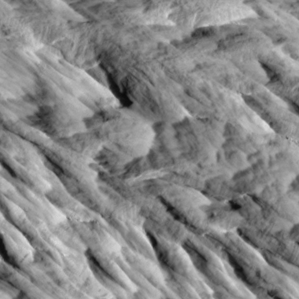
Label: non_frost